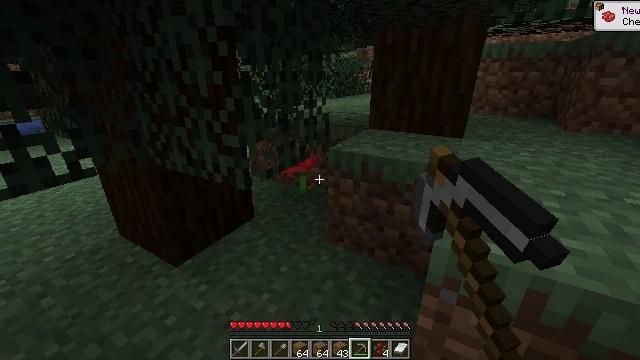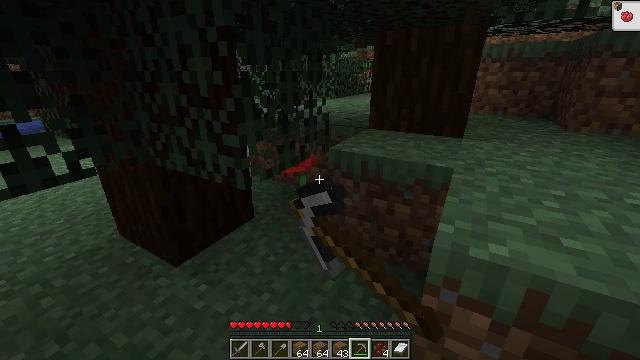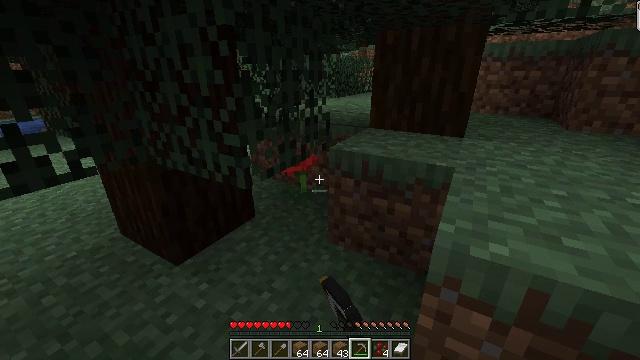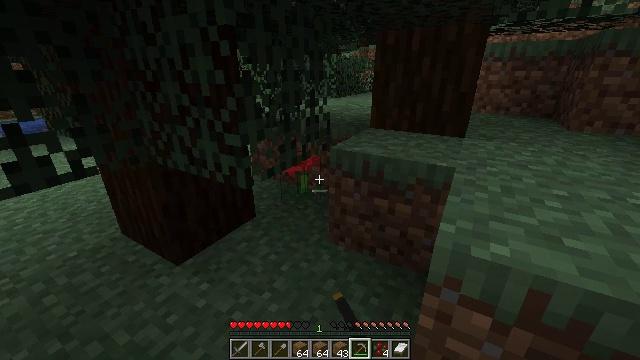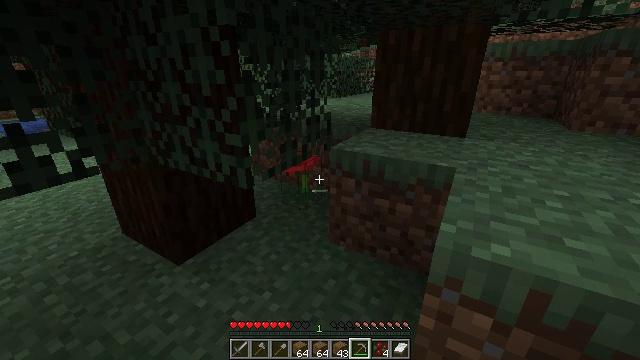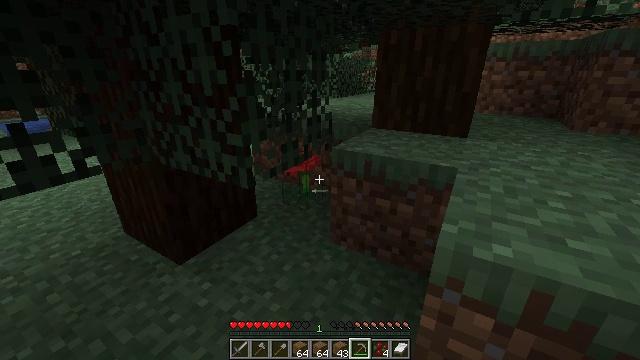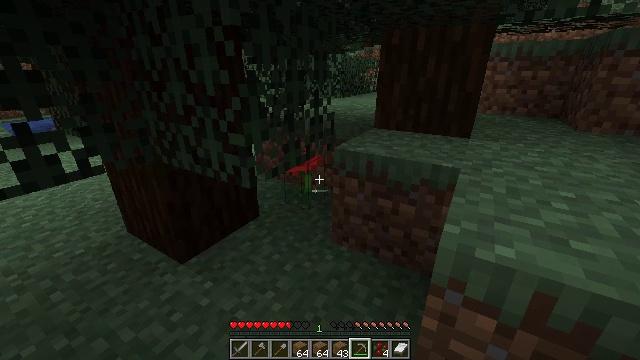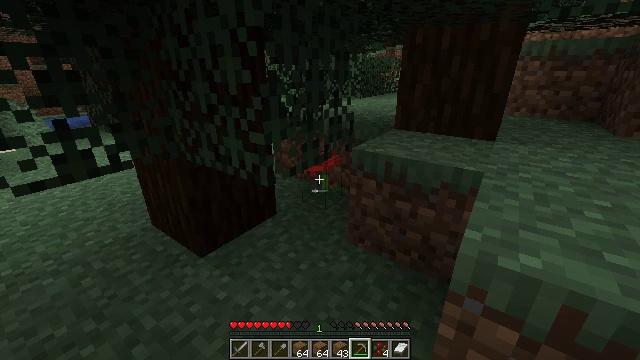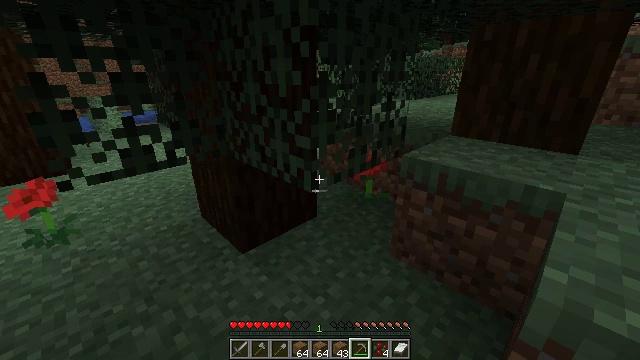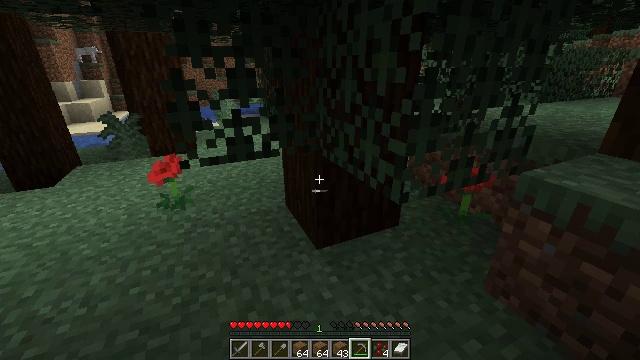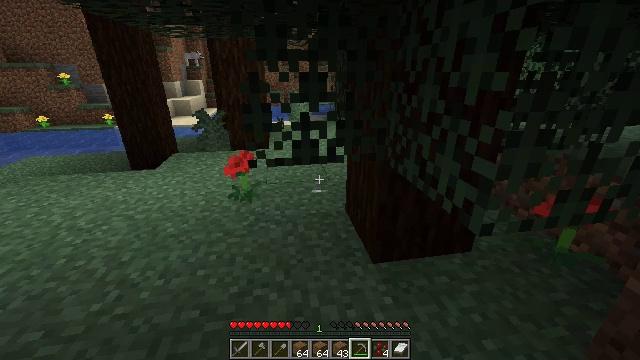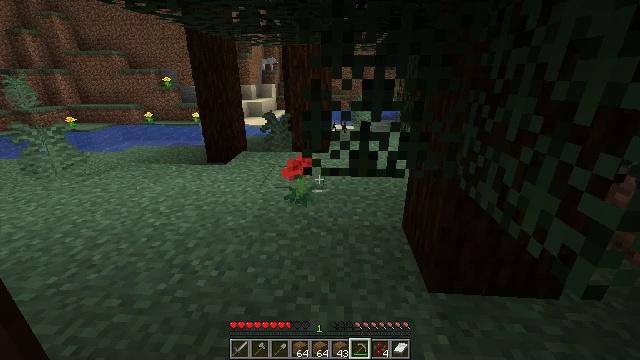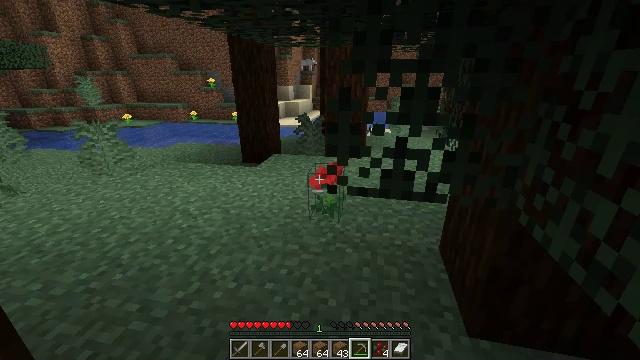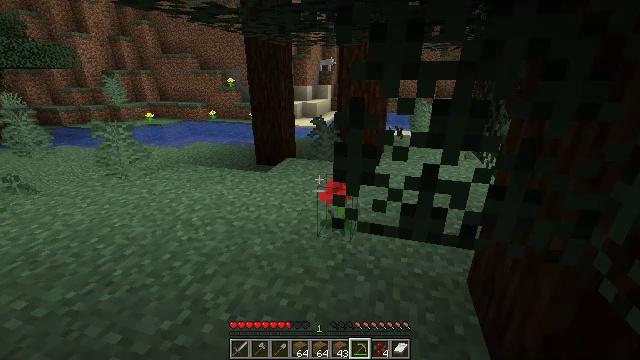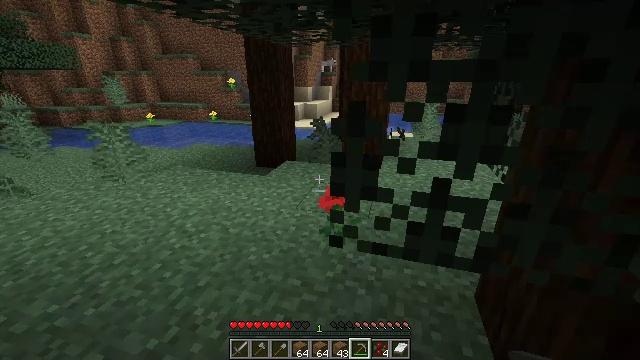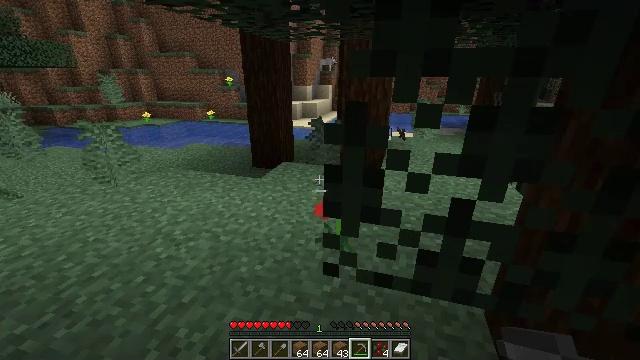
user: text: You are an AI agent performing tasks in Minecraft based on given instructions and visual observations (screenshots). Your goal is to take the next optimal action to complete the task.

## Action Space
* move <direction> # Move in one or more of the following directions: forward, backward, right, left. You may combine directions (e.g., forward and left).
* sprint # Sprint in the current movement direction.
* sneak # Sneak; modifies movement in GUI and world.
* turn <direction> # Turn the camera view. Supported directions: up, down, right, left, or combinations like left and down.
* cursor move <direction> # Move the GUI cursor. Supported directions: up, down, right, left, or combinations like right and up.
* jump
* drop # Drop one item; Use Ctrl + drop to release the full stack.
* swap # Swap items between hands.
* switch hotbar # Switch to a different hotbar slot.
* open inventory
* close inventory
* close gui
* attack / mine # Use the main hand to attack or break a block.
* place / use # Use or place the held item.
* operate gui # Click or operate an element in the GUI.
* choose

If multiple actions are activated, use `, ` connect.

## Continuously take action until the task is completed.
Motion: motion action
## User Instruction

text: Break the poppy plant.
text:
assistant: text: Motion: attack / mine
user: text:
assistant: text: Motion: no_op
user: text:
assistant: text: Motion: no_op
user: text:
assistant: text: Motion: no_op
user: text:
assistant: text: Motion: no_op
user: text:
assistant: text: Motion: no_op
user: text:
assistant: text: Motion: turn left
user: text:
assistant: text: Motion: move forward, turn left
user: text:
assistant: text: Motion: move forward, turn left
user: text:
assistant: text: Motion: move forward, turn left
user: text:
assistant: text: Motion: move forward, turn left
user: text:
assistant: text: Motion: move forward, turn left
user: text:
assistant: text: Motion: move forward, turn left
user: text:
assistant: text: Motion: move forward
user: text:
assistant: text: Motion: move forward
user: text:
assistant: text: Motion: move forward, turn right and down
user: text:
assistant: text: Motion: move forward, turn right and down
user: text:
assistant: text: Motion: move forward, turn right and down
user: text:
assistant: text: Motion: move forward, turn right and down
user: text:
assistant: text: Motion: move forward, turn right
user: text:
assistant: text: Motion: move forward, attack / mine
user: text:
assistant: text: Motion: move forward, attack / mine
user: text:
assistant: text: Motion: move forward, attack / mine
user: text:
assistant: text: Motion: move forward
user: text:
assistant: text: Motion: no_op
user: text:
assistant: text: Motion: no_op